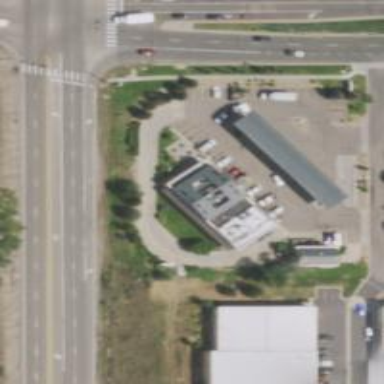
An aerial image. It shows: Convenience shop.